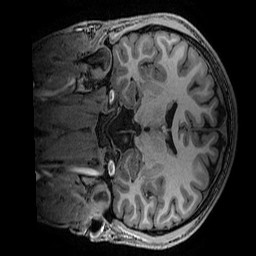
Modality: T1w
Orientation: coronal
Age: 19
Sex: male
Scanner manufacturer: ge
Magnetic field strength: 3 T
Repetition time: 0.007 s
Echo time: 0.00342 s